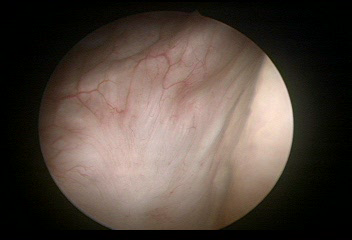
Modality: WLC
Class: Normal mucosa
Bladder cancer association: No